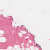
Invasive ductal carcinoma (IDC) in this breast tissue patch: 0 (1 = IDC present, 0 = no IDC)